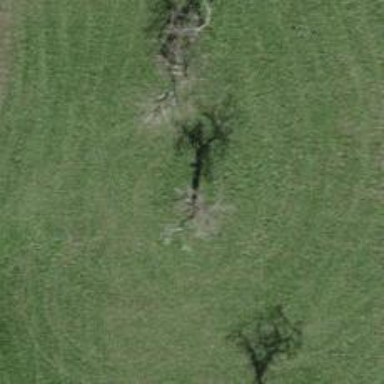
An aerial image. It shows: Single tag "natural: tree."